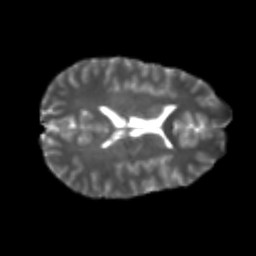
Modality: T2w
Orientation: axial
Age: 20
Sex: male
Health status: healthy
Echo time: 0.074 s